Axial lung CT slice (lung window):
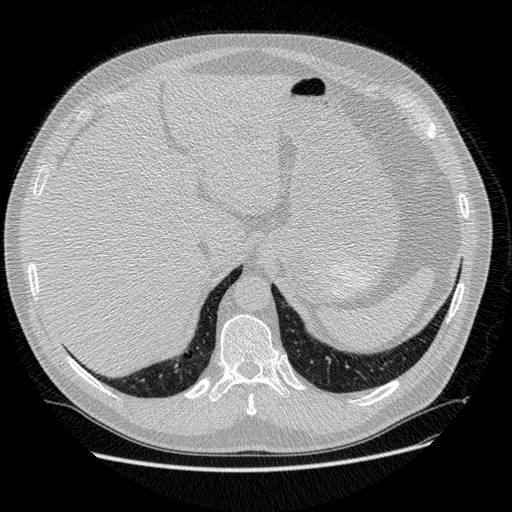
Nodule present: no